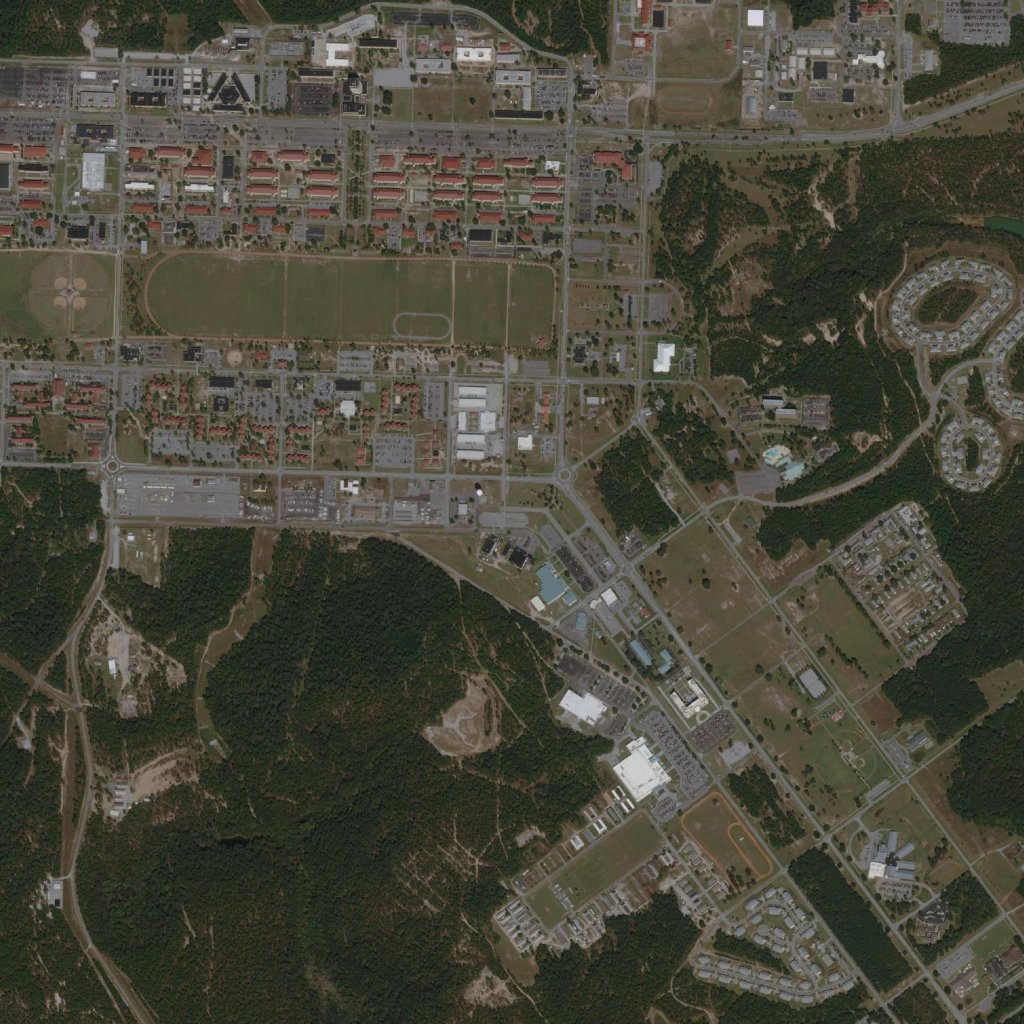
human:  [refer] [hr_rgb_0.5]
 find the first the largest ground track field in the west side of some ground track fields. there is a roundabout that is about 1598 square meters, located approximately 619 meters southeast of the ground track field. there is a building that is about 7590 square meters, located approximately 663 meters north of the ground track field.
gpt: <box>[[14, 24, 54, 32, 0]]</box>